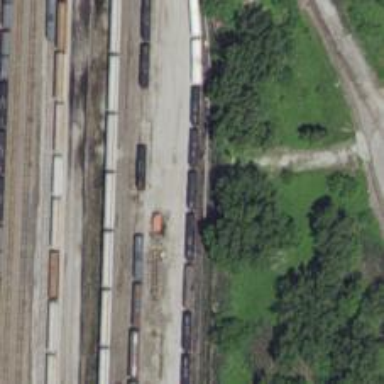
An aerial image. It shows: Railway spur service.